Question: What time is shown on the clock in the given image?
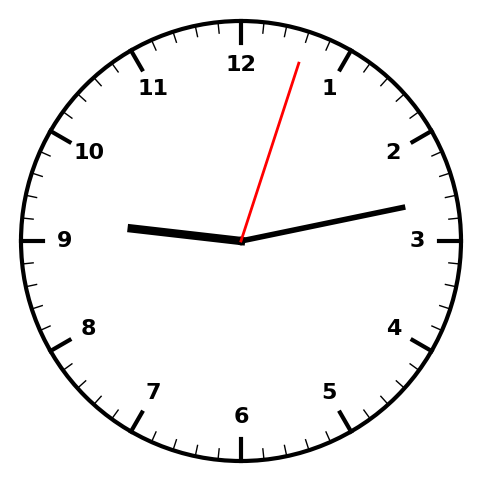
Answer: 09:13:03